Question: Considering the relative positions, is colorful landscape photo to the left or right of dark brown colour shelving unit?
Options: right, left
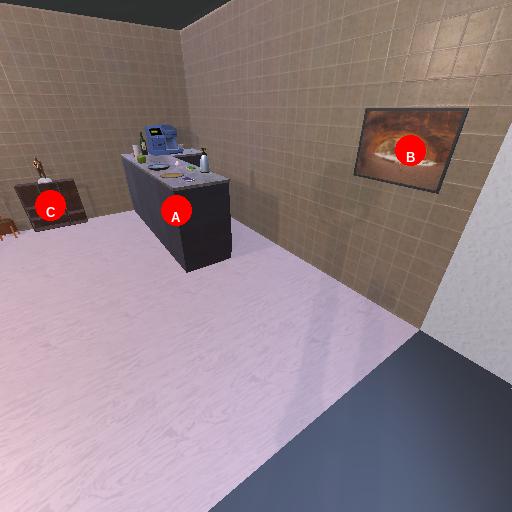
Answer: right